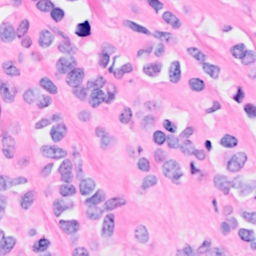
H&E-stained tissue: Breast